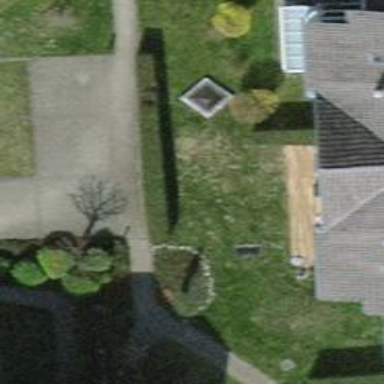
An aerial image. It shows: Hedge acting as barrier.